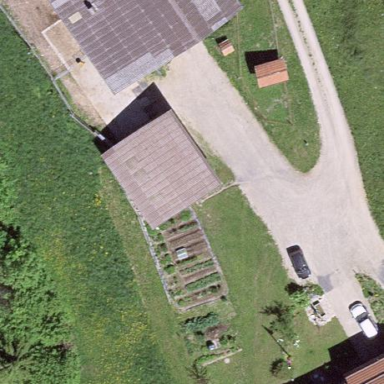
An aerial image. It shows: Farmyard area.